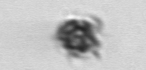
Label: Mesodinium